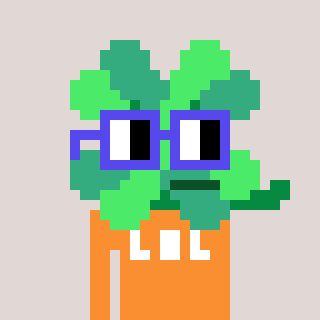
a pixel art character with square blue glasses, a clover-shaped head and a orange-colored body on a warm background